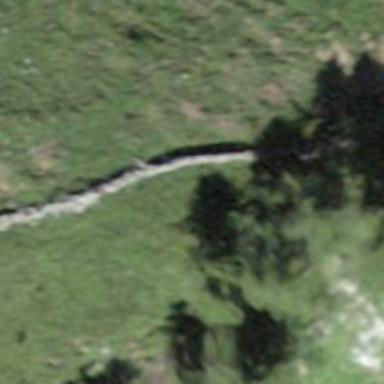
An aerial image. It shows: Dry stone wall barrier.